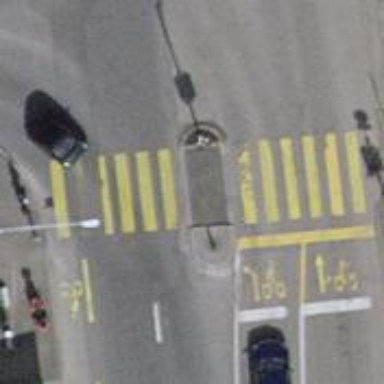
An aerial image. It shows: Zebra crossing with traffic signals and pedestrian island.